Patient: sex M, age 26
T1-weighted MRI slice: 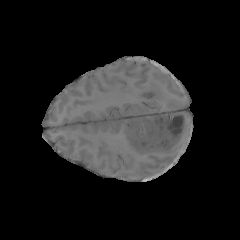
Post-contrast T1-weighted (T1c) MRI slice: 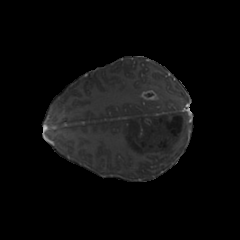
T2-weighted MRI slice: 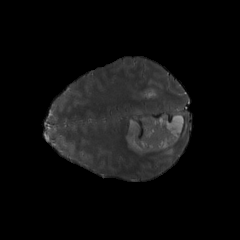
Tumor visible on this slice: yes
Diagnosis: Astrocytoma, IDH-mutant
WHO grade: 4